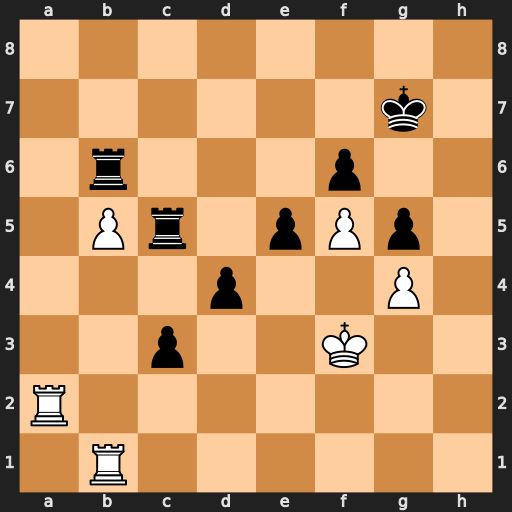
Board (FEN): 8/6k1/1r3p2/1Pr1pPp1/3p2P1/2p2K2/R7/1R6
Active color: w
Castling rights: -
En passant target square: -
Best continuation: Ra7+ Kg8 Ra8+